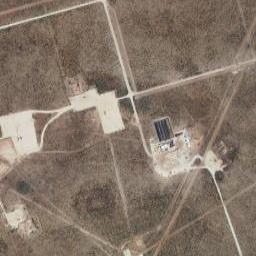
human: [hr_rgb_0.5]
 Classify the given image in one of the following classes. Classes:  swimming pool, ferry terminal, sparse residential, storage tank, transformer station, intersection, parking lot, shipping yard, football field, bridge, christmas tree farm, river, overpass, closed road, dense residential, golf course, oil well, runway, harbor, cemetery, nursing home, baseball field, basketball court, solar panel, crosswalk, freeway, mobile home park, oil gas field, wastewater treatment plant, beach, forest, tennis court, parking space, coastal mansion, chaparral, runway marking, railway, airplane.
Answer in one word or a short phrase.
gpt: oil gas field